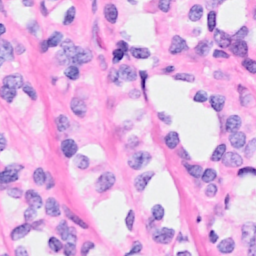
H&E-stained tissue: Breast